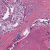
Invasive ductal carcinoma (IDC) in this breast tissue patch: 0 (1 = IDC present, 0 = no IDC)